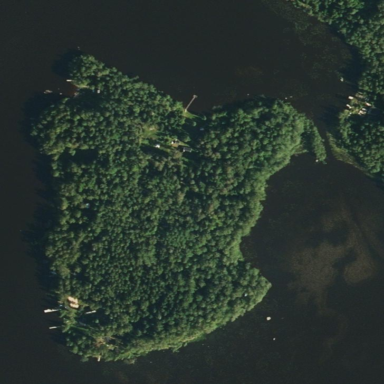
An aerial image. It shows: Islet covered with woodland.